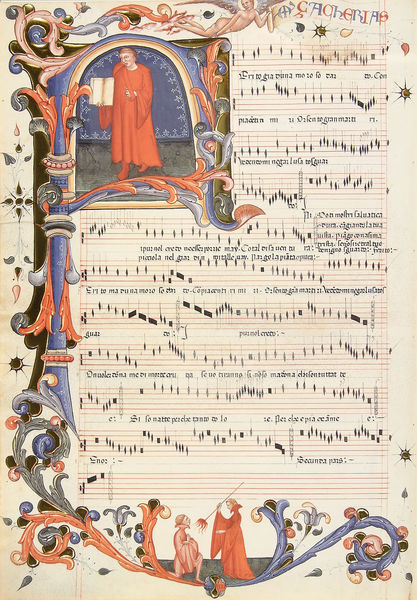
Titel: Codex Squarcialupi
Künstler: Squarcialupi Codex Meister
Institution: Florenz, Bibliotheca Medicea Laurenziana
Schlagwörter: blau, mann, grün, komposition, blumen, schwarz, szene, weiss, blüten, rot, ornament, kappe, bild, kirche, gewand, blatt, musik, pflanzen, engel, ranken, schnell, schrift, bogen, noten, figuren, ornamente, buch, komponist, text, initiale, buchseite, pergament, pfarrer, teufel, mittelalter, segnen, kirchlich, satan, handschrift, lied, liturgie, buchmalerei, psalmen, liebeslied, l, cacherias, chorus, notenseite, spitzzack